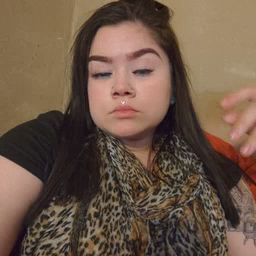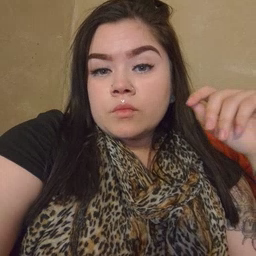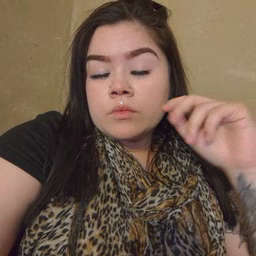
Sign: refrigerator